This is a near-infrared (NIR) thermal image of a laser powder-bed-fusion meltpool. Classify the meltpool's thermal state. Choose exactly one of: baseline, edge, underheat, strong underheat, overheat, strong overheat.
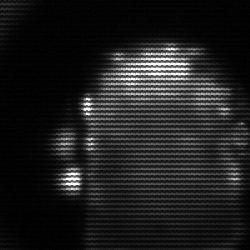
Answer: baseline